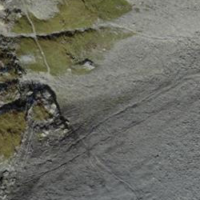
EUNIS habitat code: 48
Species observed at this site:
Zygaena exulans